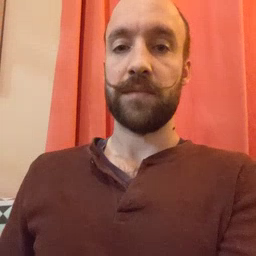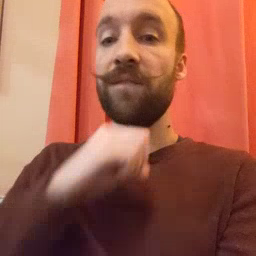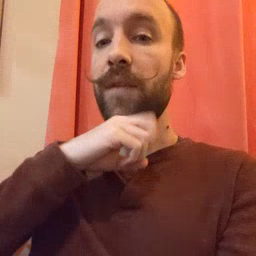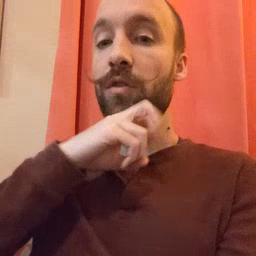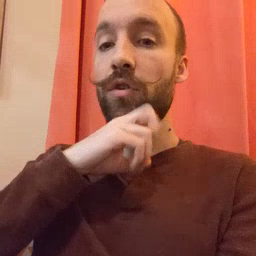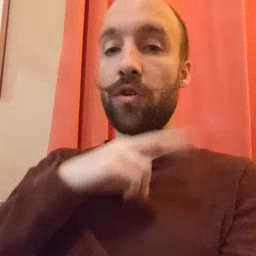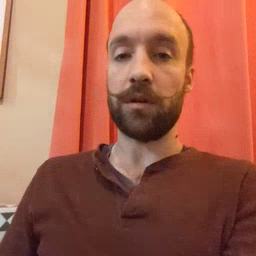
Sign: frog